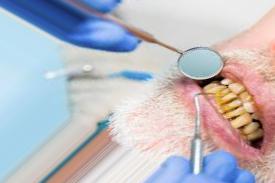
Condition: Tooth Discoloration